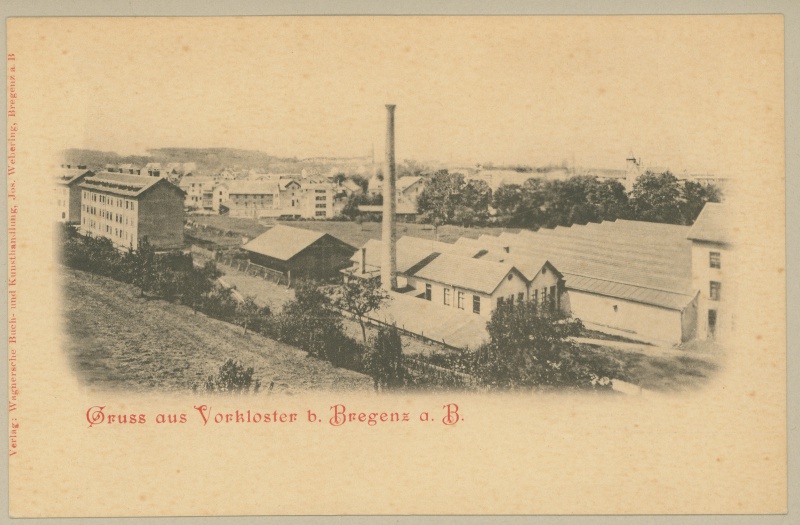
Institution: Österreichisches Museum für Volkskunde Wien
Schlagwörter: baum, himmel, bäume, gelb, grün, landschaft, stadt, braun, fenster, schwarz, weiss, dach, gebäude, haus, rot, wiese, architektur, feld, häuser, arbeit, kamin, schornstein, turm, aussicht, schrift, papier, ansicht, moderne, arbeiten, berge, dorf, dächer, ziegel, fabrik, schlot, vorort, industrie, halle, anbau, foto, fotografie, panorama, photographie, kloster, tumr, schwarzweiß, staub, österreich, photo, karte, industrialisierung, siedlung, postkarte, textil, süß, wohnen, firma, verlag, vergangenheit, post, weberei, lager, wohnungen, glashaus, gruss, silo, hallen, ansichtskarte, fortschritt, kraftwerk, karl marx, industrielle revolution, unternehmen, konzentrationslager, sat, sheddach, luftverschmutzung, lohn, 20. jahrhundert, triest, h#äuser, bregenz, gruenderzeit, vintage+, aslt turm, fabiek, haude, lojn, schornsrtein, vergabng, vorkloster, verbrick, konern, raucschornstei, häe, sidlung